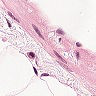
Metastatic tissue present: no